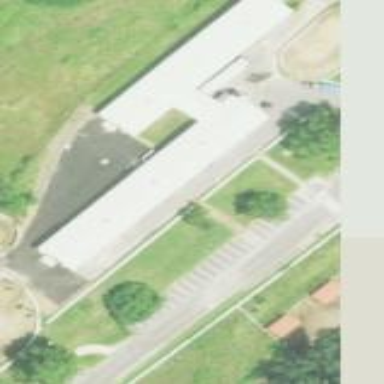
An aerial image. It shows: Building located in area designated for horse riding leisure land.